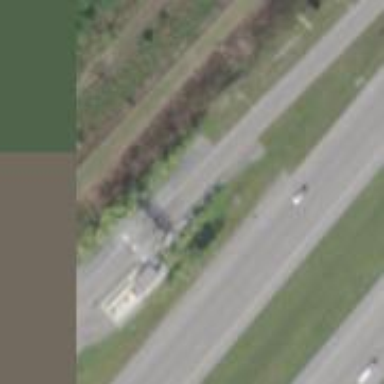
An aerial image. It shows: Toll gantry on the road.